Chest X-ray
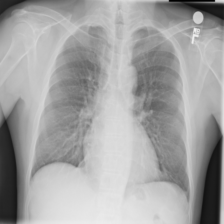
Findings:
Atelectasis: negative
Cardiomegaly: negative
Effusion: negative
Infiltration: negative
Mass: negative
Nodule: negative
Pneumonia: negative
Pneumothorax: negative
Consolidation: negative
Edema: negative
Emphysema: negative
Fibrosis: negative
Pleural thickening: negative
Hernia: negative